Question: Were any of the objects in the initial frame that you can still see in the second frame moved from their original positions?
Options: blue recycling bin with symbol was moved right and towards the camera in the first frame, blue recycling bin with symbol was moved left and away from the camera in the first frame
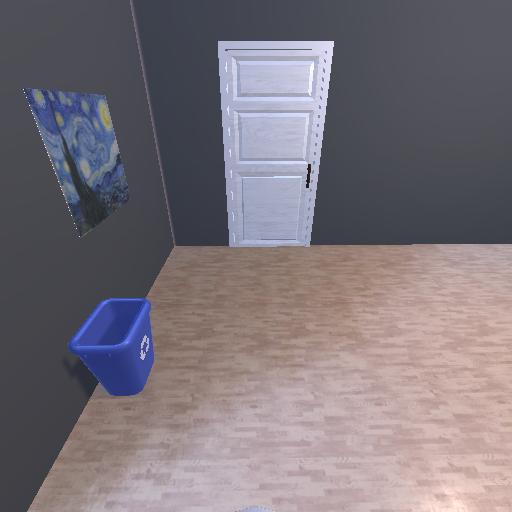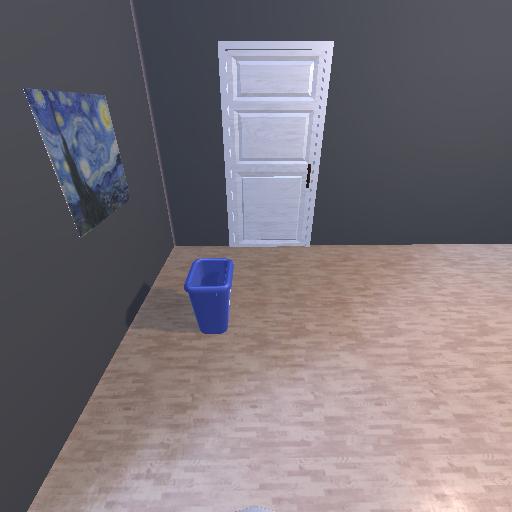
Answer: blue recycling bin with symbol was moved right and towards the camera in the first frame